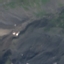
Label: HerbaceousVegetation